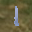
Label: 1